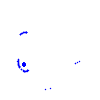
Particle: electron